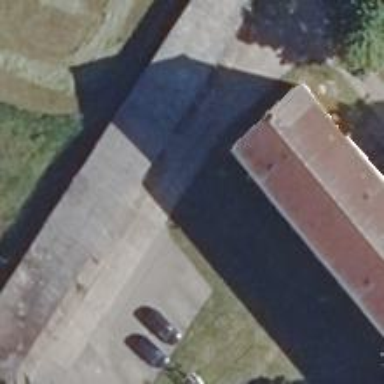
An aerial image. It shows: Group of garages.